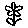
Label: flower